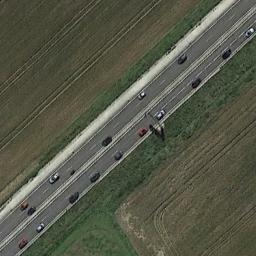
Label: freeway